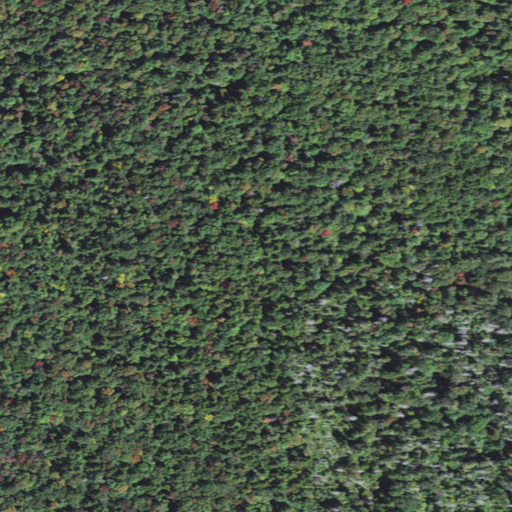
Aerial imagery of mountain in Massachusetts named Lewis Hill containing mixed forest and deciduous forest